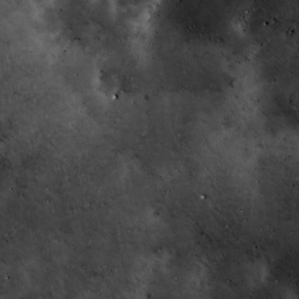
Label: non_frost